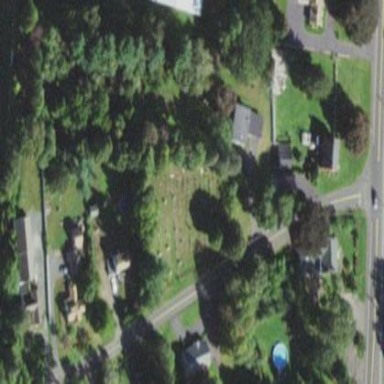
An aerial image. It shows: Private cemetery or graveyard.